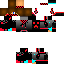
A female skeleton skin with dark skin, wearing brown helmet dressed in a red hoodie and red pants, featuring a closed mouth.